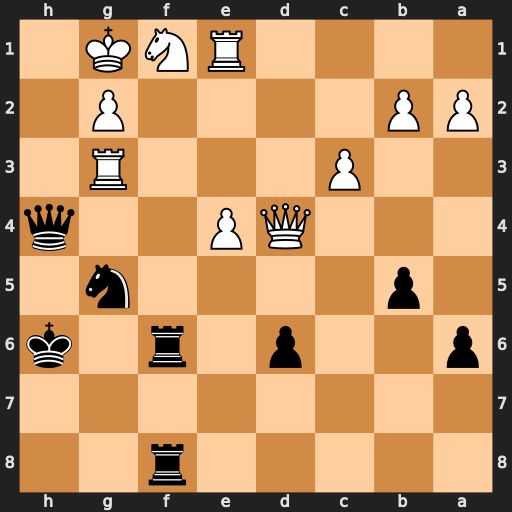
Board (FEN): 5r2/8/p2p1r1k/1p4n1/3QP2q/2P3R1/PP4P1/4RNK1
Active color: b
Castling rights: -
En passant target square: -
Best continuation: Rxf1+ Rxf1 Rxf1+ Kxf1 Qxg3